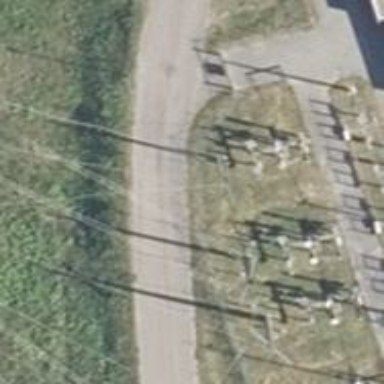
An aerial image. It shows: Power pole.